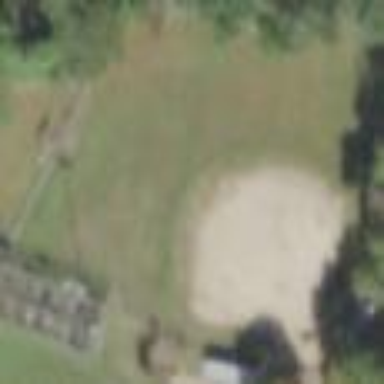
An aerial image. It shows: Baseball pitch for leisure land activities.